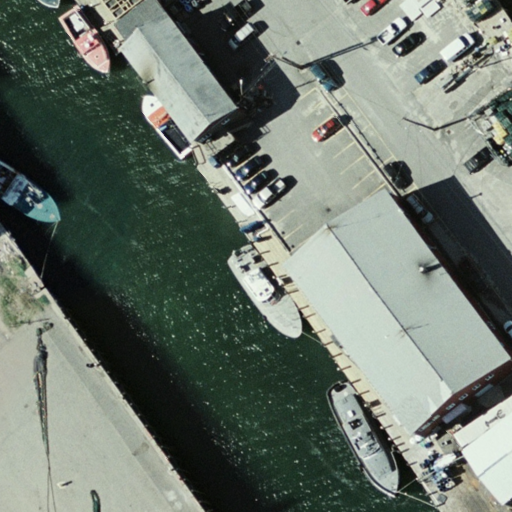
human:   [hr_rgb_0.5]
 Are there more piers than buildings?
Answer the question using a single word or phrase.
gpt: no

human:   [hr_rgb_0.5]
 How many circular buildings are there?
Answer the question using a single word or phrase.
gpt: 0

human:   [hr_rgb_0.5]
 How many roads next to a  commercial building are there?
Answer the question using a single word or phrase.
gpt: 0

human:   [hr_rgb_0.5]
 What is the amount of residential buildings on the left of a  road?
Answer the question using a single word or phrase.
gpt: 1

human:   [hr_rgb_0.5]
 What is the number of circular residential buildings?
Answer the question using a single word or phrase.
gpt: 0

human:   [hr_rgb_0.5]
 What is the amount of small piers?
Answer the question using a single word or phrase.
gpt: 1

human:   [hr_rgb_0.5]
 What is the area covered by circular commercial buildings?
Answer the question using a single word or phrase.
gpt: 0m2

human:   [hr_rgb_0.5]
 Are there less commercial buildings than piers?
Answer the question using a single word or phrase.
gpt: yes

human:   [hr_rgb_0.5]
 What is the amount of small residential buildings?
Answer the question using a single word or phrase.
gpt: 1

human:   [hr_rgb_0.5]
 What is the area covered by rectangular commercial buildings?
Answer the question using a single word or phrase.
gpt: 0m2

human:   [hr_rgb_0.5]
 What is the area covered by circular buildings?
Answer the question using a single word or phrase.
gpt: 0m2

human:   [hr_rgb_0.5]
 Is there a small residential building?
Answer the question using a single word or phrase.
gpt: yes

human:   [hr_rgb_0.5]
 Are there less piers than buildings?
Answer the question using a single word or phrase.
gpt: yes

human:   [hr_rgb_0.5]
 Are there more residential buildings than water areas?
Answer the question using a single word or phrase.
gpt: yes

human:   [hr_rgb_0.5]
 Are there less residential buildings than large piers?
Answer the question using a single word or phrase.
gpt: no

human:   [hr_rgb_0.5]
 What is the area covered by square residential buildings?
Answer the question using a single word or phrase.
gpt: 0m2

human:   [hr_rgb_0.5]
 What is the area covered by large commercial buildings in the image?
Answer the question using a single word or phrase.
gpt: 0m2

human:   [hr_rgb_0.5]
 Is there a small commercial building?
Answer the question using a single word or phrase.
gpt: no

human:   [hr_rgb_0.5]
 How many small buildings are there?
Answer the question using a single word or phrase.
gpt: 1

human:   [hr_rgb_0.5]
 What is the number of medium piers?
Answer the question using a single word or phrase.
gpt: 0

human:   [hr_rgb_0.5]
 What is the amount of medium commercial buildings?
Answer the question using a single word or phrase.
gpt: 0

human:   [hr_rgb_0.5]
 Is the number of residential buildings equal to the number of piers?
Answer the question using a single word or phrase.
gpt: no

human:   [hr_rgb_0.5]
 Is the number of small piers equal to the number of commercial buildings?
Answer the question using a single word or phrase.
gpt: no

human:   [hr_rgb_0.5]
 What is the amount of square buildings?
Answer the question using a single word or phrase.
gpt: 0

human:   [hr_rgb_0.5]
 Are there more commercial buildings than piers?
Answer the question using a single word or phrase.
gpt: no

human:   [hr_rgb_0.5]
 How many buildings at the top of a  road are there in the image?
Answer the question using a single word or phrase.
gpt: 1

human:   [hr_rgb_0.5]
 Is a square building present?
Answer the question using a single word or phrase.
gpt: no

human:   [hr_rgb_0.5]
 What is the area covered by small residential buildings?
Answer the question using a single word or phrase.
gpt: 2m2

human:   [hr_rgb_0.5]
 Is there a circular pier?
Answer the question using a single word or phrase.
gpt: no

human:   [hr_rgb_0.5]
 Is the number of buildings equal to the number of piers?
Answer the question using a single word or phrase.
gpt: no

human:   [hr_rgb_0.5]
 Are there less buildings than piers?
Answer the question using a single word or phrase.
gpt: no

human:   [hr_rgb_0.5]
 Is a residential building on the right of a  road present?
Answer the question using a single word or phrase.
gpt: yes

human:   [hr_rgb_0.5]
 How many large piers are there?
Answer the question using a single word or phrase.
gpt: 0

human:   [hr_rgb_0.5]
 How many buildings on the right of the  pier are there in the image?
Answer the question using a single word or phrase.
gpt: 3

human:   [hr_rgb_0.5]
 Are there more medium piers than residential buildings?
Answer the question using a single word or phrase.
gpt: no

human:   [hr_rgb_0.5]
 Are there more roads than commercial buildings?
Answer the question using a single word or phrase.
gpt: yes